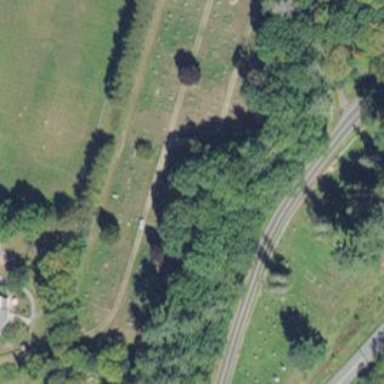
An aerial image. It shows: Cemetery.